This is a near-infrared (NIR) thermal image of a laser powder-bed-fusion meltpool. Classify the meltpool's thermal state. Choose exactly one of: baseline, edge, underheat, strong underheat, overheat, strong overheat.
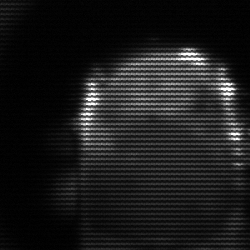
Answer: baseline